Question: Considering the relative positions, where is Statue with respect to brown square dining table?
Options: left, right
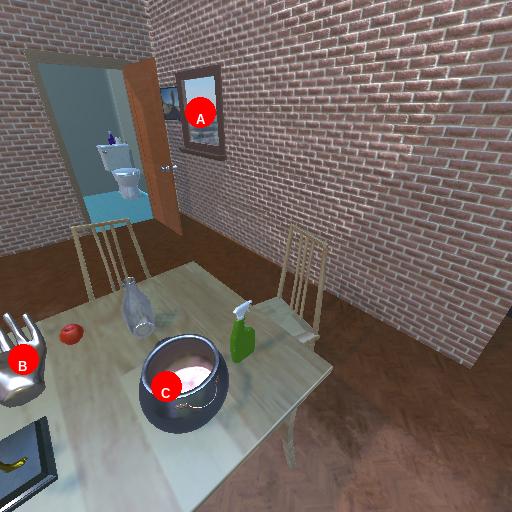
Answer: left